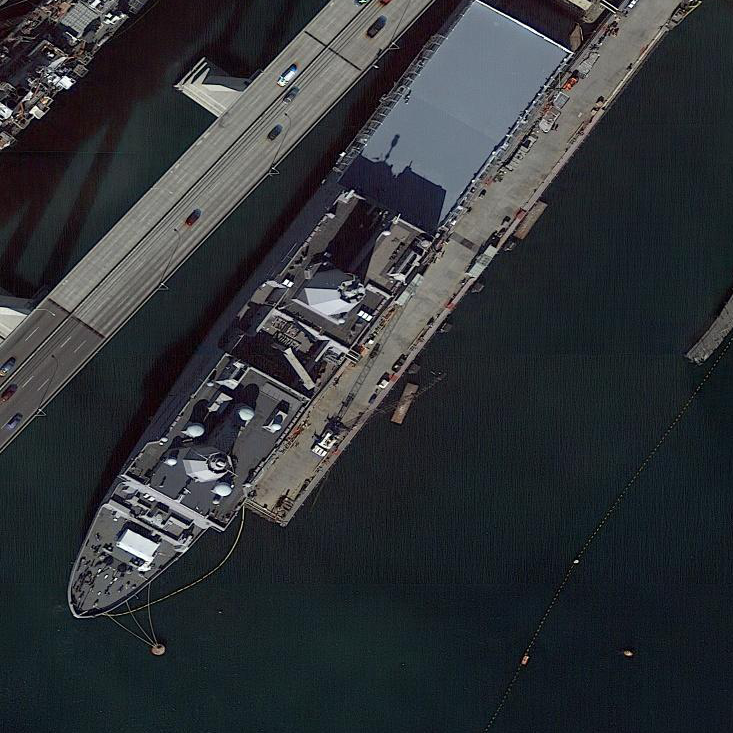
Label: San_Antonio-class_transport_dock